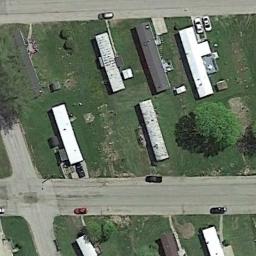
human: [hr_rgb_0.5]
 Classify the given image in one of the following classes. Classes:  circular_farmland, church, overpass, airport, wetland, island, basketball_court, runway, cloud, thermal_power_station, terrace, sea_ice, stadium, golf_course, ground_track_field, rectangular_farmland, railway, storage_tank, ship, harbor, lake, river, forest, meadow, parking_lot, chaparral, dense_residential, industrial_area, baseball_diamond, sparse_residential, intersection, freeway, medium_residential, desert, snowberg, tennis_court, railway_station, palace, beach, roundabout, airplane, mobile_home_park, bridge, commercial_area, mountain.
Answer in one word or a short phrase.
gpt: mobile_home_park